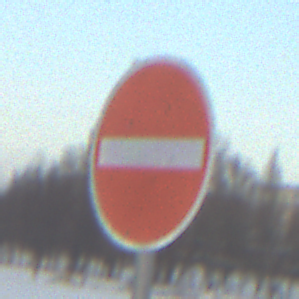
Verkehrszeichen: VerbotDerEinfahrt
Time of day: SunriseSunset
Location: Outdoor (Nature)
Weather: PartlyCloudy
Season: NotSpecified
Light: Natural